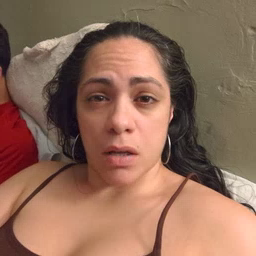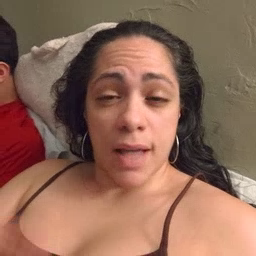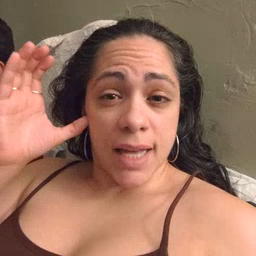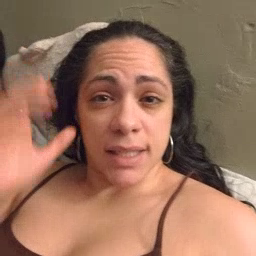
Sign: listen